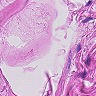
Metastatic tissue present: no